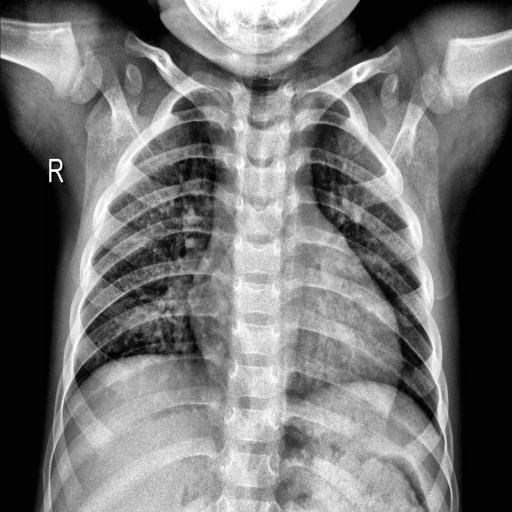
Finding: NORMAL